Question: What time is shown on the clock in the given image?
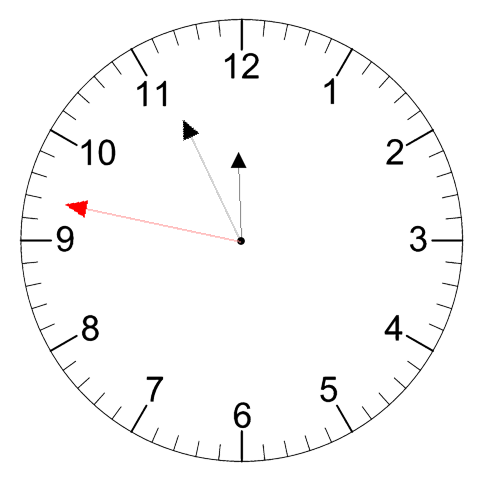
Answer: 11:55:47